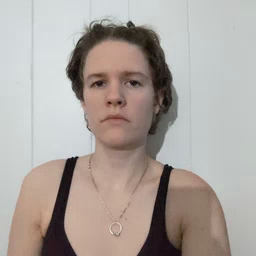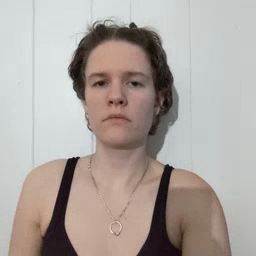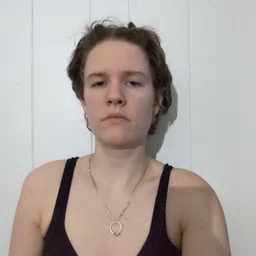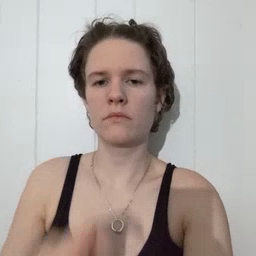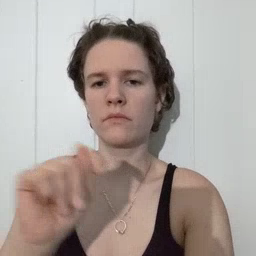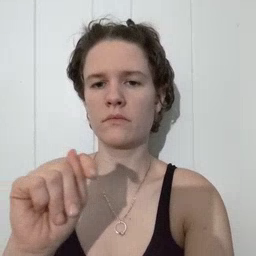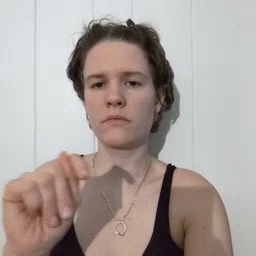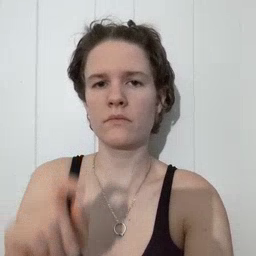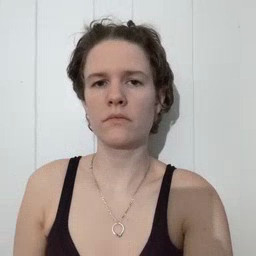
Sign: potty